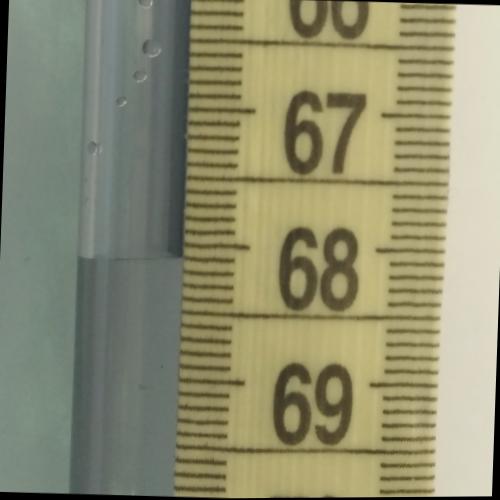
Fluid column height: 68.1 cm